Question: # Why is 'this' not what I expect it to be?
Always thought I understood js closure pretty well and was too smart and sexy to run into a problem like this, but I'm ready to become an functional atheist...
## Observe the example code js Ninjas:
'''
function Drawing (id, element) {
/*
* Section A: value of 'this' object of type 'Drawing' (expected);
* Variables I ought to have access to from any point in Drawing's invocation
*/
{ // Preconstruction
var Drawing = this;
var SVG = document.createElementNS('http://www.w3.org/2000/svg', "SVG");
support.dom.Associative.call(Drawing, id, element);
element = Drawing.$(); // In case element was null
element.className = "Drawing";
// Things in or about the drawing
var shapes = [];
}
function add (shape) {
/*
* Section B: value of 'this' Window object
* What gives in this function?
* Variables I have access to from section A:
* element: yes, id: no, Drawing: no, SVG: yes
* ?$@#$%^$#!!!!! Help me!
*/
if (shape instanceof Shape) {
shapes.push(shape);
if(!this.render) SVG.appendChild(shape.toSVG());
return shape;
}
}
this.modify = function (options) {
if (options.create) {
return add(create<URL>;
}
};
}
'''
## What don't I get?
'function add' is defined in 'function Drawing', and in my wild application there is no other function named or defined add .
The function I expect is in fact invoking, and I break inside it and see that I have access to of the closure defined vars from Drawing's invocation, but not or at least it seems this way.
Edumucate me please maybe I'm making a silly mistake and another pair of eyes will help... I'm ready to give up on science everything I know is wrong :)
Below is a cap of the spiritually offending output:

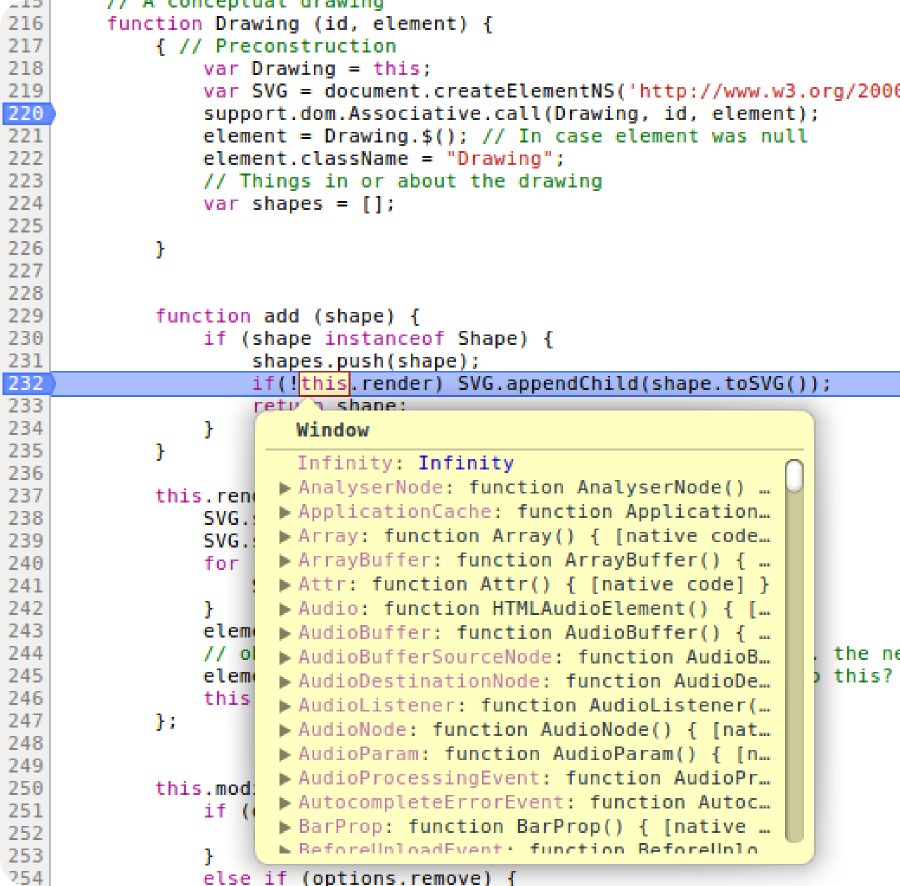
Answer: So I figured out my error in thinking, and wrote a simple example below explaining my confusion: hope this helps others!
'''
function Class () {
// this: an object with a prototype of Class, if 'new'ed, window otherwise
var that = this;
function privateMethod () {
// this: a reference to window. privateMethod still belongs to Class' closure
var dat = this;
// that: an object with a prototype of Class, if 'new'ed, window otherwise
var dis = that;
}
}
'''
I replaced my reference to 'this' with my afore-defined 'var Drawing = this;' (A lot of people use the form 'var that = this') and the reference is there, despite it not being available to the inline console command line.
Appreciate the thought provoking convo that lead to the answer!
I believe again.